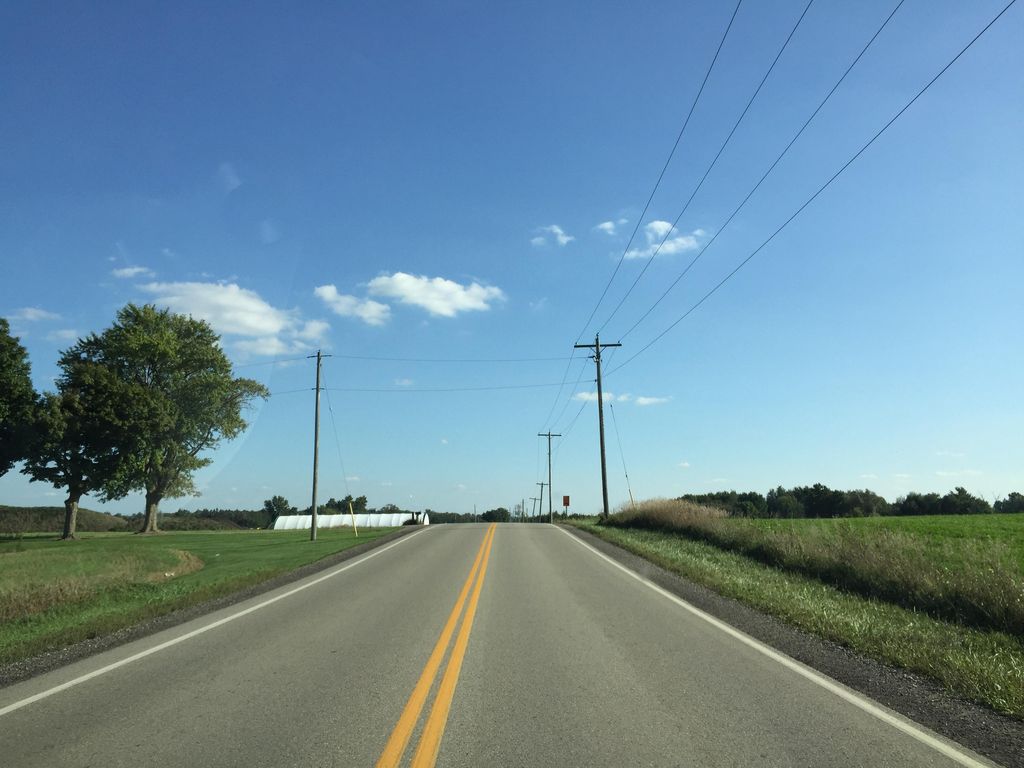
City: kitchener-waterloo